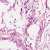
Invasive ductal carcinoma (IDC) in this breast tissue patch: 0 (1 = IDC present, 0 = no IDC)